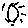
Label: sun